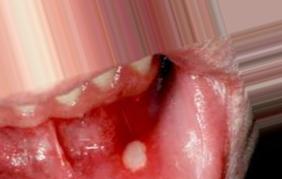
Condition: Mouth Ulcer